Question: I have no idea what im doing wrong here but I keep getting a key error, cant figure out why, what am i missing?
'''
campers = {'pb' : 'Pooder Bennet', 'jf' : 'Jupiter Fargo',
'rb' : 'Randy Buffet', 'bl' : 'Botany Lynn',
'bt' : 'Boris Tortavich', 'tn' : 'Trinda Noober',
'fj' : 'Freetus Jaunders', 'nt' : 'Ninar Tetris',
'gm' : 'Gloobin Marfo', 'nk' : 'Niche Kaguya',
'bd' : 'Brent Drago', 'vt' : 'Volga Toober',
'kt' : 'Kinser Talebearing', 'br' : 'Bnola Rae',
'nb' : 'Nugget Beano', 'yk' : 'Yeldstat Krong',
'gy' : 'Gelliot Yabelor', 'il' : 'Illetia Dorfson',
'ct' : 'Can Tabber', 'tv' : 'Trinoba Vyder'}
campers_outside_theater = random.sample(campers.keys(), 5)
people = campers_outside_theater + ['Troid, the counselor from the bus.']
choices = '
'.join('%d. %s' % (i + 1, campers[p]) for (i, p) in enumerate(people))
'''
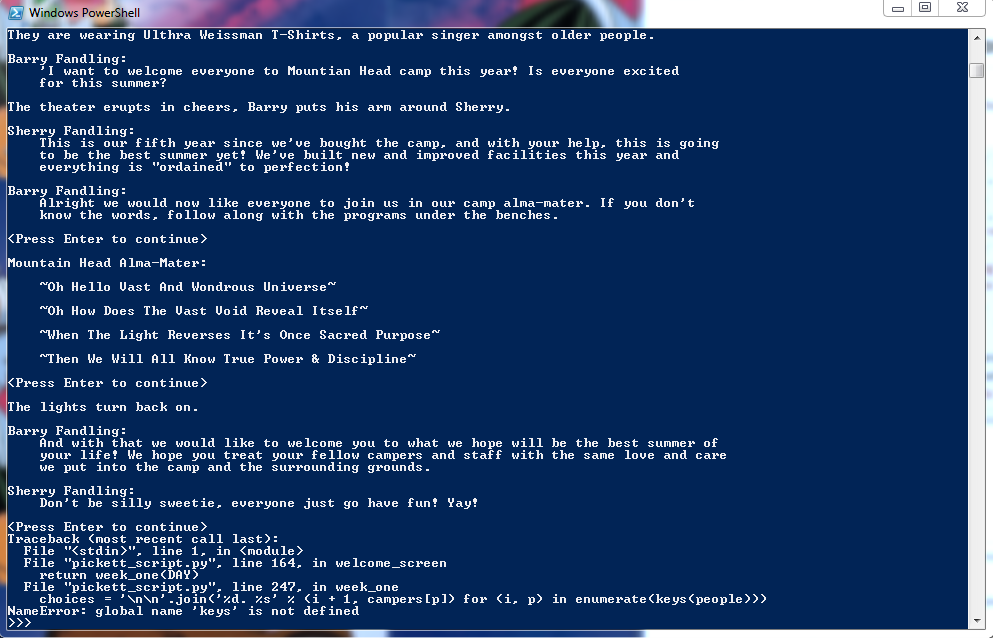
Answer: This will give you pretty much what you want:
'''
import random
campers = {'pb' : 'Pooder Bennet', 'jf' : 'Jupiter Fargo',
'rb' : 'Randy Buffet', 'bl' : 'Botany Lynn',
'bt' : 'Boris Tortavich', 'tn' : 'Trinda Noober',
'fj' : 'Freetus Jaunders', 'nt' : 'Ninar Tetris',
'gm' : 'Gloobin Marfo', 'nk' : 'Niche Kaguya',
'bd' : 'Brent Drago', 'vt' : 'Volga Toober',
'kt' : 'Kinser Talebearing', 'br' : 'Bnola Rae',
'nb' : 'Nugget Beano', 'yk' : 'Yeldstat Krong',
'gy' : 'Gelliot Yabelor', 'il' : 'Illetia Dorfson',
'ct' : 'Can Tabber', 'tv' : 'Trinoba Vyder'}
campers_outside_theater = random.sample(campers.keys(), 5)
people = campers_outside_theater #+ ['Troid, the counselor from the bus.']
choices = '
'.join('%d. %s' % (i + 1, campers[p]) for (i, p) in enumerate(people))
print(choices)
'''
you had 'keys(people)', but there is no such animal - that was your first error. It was not a 'KeyError', but a 'NameError' (since 'keys' was never defined). Then when I removed keys and just had 'enumerate(people)' you got an actual key error because you were trying to use ''Troid, the counselor from the bus.'' as a key... but it isn't one. I'm assuming you want to include him in people on the bus, but you will have to do it a different way. Perhaps include him in your campers dictionary, and always add him to your keys after you take the random sample.